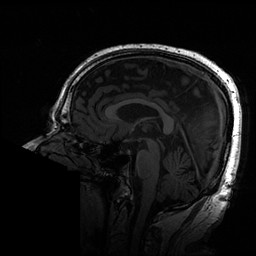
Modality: T1w
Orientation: axial